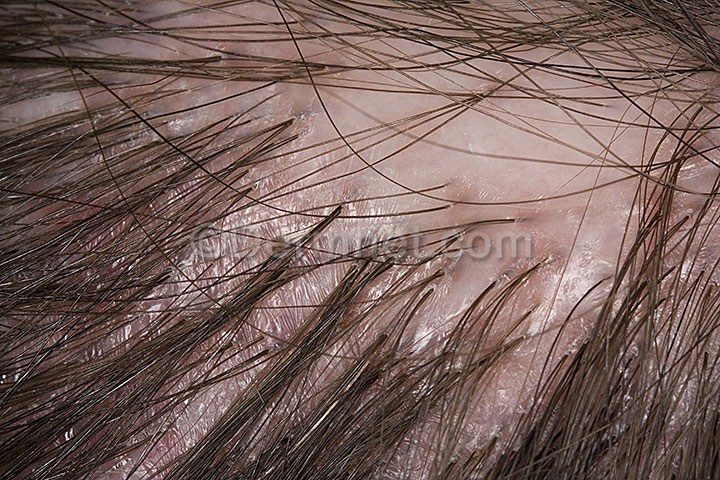
Disease: Hair Loss Photos Alopecia and other Hair Diseases